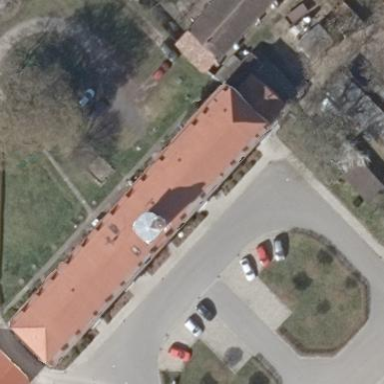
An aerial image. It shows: Building with mansard roof made of roof tiles.